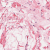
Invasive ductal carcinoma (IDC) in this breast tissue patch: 0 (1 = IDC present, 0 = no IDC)